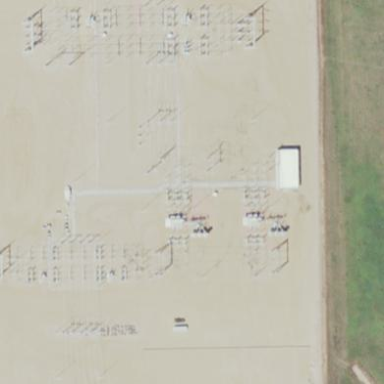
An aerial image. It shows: Power substation with transmission level designation. It is enclosed by fence.